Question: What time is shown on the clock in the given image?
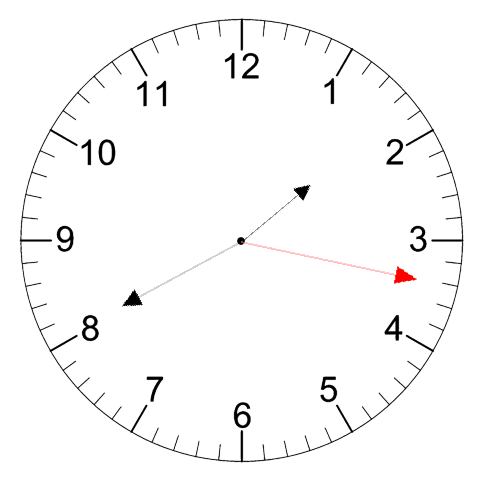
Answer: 01:40:17